【题型】填空题　【知识点】解析几何　【难度】medium
已知双曲线$C_1:\frac{x^2}{a^2}-\frac{y^2}{b^2}=1$的左、右焦点分别为$F_1$和$F_2$。若以点$F_2$为焦点的抛物线$C_2:y^2=2px(p>0)$与$C_1$在第一象限交于点$P$，且$\angle PF_1F_2=\frac{\pi}{4}$，则$C_1$的离心率为\underline{\ \ \ \ \ \ \ \ \ \ }
【解答】
\textbf{【答案】} $\sqrt{2}+1$

\textbf{【知识点】} 求双曲线的离心率、抛物线的定义、余弦定理的应用。

\textbf{【分析】} 过$P$作抛物线准线的垂线，垂足为$M$，设$|PF_2|=t$，由$F_2$是抛物线的焦点，可得$|PM|=|PF_2|$，再由$\angle PF_1F_2=\frac{\pi}{4}$，可求得$|PF_1|$，在$\triangle PF_1F_2$中由余弦定理可得$|F_1F_2|$，再根据双曲线及离心率的定义可求出离心率。

\textbf{【详解】} 如图，过$P$作抛物线准线的垂线，垂足为$M$，设$|PF_2|=t$，
因为$F_2$是抛物线的焦点，$\therefore |PM|=|PF_2|=t$。
$\because \angle PF_1F_2=\frac{\pi}{4}$，$\therefore |PF_1|=\frac{|PF_2|}{\cos\angle F_1PM}=\frac{t}{\cos\angle PF_1F_2}=\frac{t}{\cos\frac{\pi}{4}}=\sqrt{2}t$，
在$\triangle PF_1F_2$中，由余弦定理得$|PF_2|^2=|PF_1|^2+|F_1F_2|^2-2|PF_1|\cdot|F_1F_2|\cdot\cos\angle PF_1F_2$，
$\therefore t^2=(\sqrt{2}t)^2+|F_1F_2|^2-2\sqrt{2}t\cdot|F_1F_2|\cdot\frac{\sqrt{2}}{2}$，
即$|F_1F_2|^2-2t|F_1F_2|+t^2=0$，解得$|F_1F_2|=t$。
又$\because F_1$和$F_2$是双曲线的左、右焦点，
$\therefore 2c=|F_1F_2|=t$，$2a=||PF_1|-|PF_2||=\sqrt{2}t-t=(\sqrt{2}-1)t$，
$\therefore e=\frac{c}{a}=\frac{2c}{2a}=\frac{t}{(\sqrt{2}-1)t}=\sqrt{2}+1$。

故答案为：$\sqrt{2}+1$。
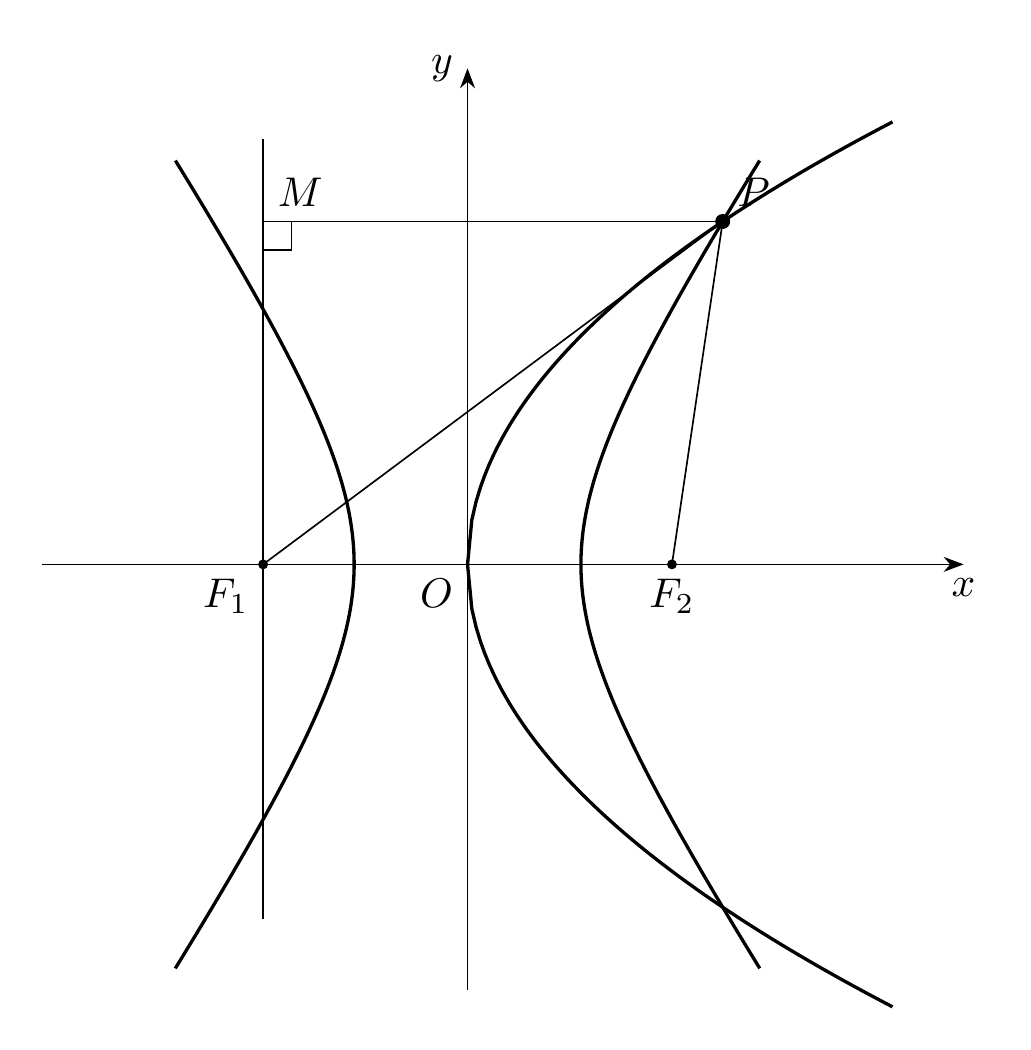